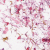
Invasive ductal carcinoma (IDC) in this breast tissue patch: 0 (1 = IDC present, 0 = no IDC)